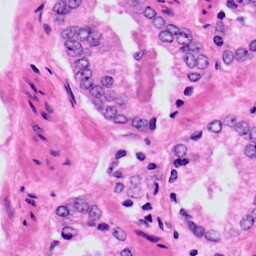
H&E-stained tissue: Prostate